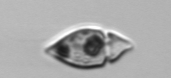
Label: Amphidinium